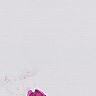
Metastatic tissue present: no